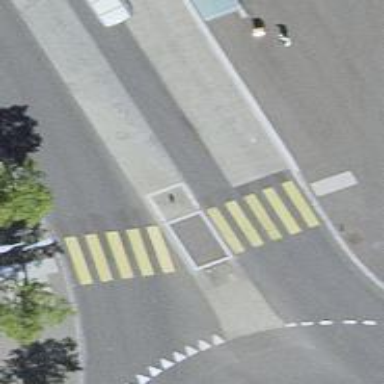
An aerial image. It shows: Zebra crossing with island in the middle. The crossing reference is zebra.